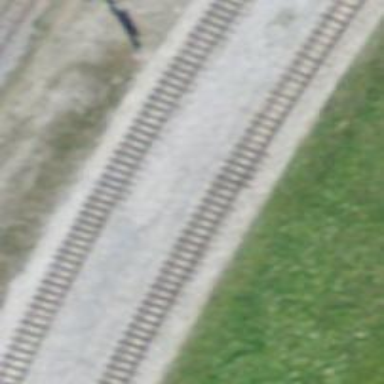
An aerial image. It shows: Narrow-gauge railway track with electrified contact line. The railway has one track.